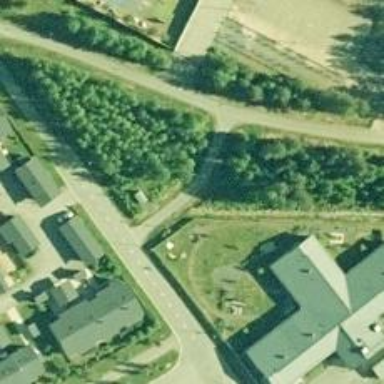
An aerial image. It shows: Asphalt cycleway.